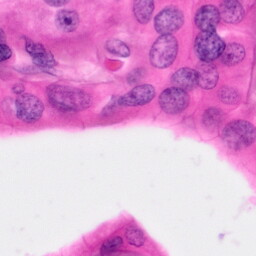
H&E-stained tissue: Pancreatic